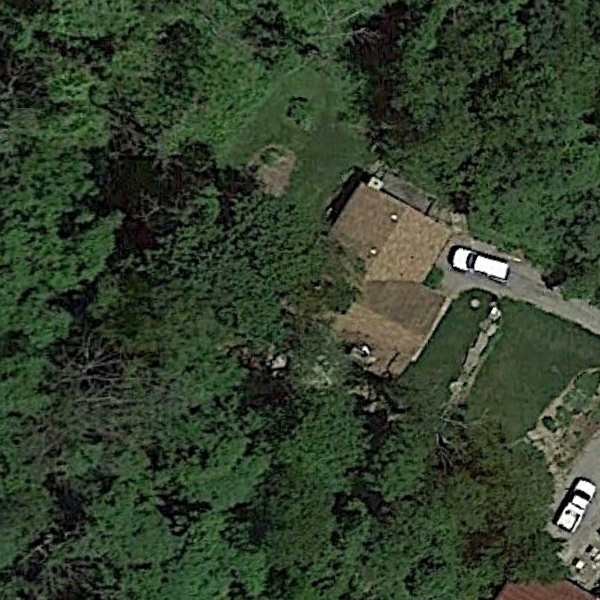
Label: SparseResidential